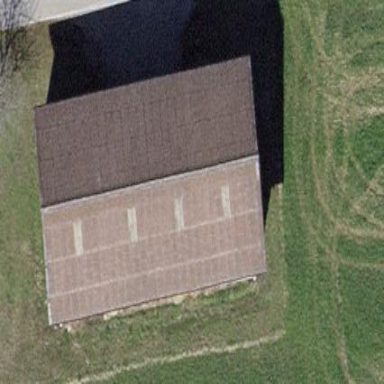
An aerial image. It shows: Farm auxiliary building.